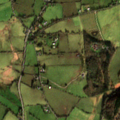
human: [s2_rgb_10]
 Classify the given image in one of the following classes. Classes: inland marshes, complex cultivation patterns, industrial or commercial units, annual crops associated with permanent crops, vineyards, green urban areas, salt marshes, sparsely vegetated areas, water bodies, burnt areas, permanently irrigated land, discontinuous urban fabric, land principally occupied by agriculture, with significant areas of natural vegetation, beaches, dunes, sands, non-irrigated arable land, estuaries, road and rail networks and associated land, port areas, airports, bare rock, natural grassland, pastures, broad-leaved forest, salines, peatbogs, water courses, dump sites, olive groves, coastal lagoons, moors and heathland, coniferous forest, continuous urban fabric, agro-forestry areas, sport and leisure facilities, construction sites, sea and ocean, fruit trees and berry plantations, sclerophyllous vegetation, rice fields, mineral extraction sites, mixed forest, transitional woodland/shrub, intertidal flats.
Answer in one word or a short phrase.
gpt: pastures, mixed forest